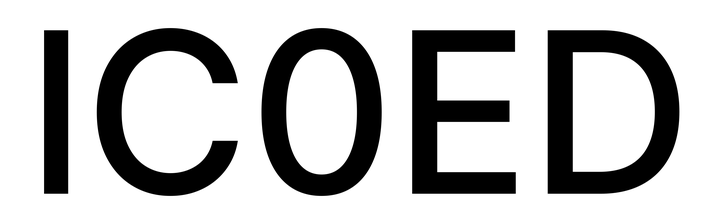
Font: Inter_Medium